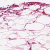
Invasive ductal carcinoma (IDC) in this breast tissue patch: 0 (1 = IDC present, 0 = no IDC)